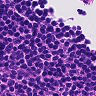
Metastatic tissue present: no